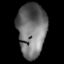
Tissue: lung
Cell type: Epithelial cells
Senescence score: 0.2388
Nuclear area (px): 1509
Mean DAPI intensity: 111.166